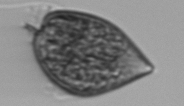
Label: Prorocentrum_micans